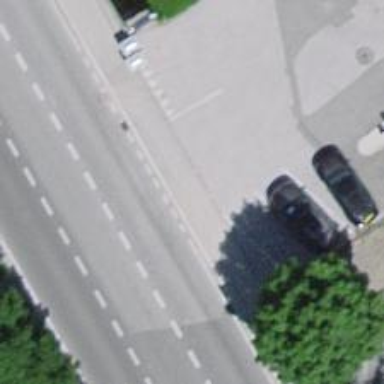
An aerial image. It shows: Marked crossing on footway.